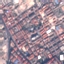
Land use / land cover: Residential